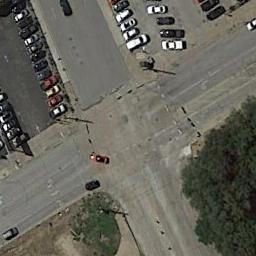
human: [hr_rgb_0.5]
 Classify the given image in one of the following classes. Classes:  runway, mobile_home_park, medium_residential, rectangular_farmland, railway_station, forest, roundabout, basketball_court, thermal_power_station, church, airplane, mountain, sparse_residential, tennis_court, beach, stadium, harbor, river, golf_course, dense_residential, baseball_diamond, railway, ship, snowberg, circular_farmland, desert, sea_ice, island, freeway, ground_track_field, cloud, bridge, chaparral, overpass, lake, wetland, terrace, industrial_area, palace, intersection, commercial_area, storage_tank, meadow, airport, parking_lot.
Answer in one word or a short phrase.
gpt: intersection